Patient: sex M, age 23
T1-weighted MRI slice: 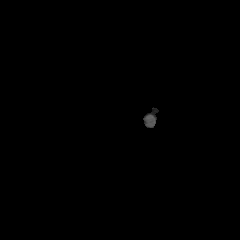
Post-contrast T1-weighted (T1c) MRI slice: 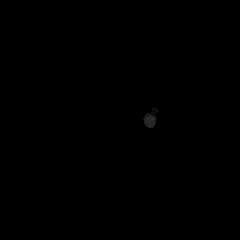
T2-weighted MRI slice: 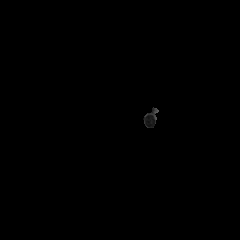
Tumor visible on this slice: no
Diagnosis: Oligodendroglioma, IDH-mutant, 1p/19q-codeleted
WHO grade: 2